Question: I have an unordered list of items, I want to display each item as a box with two lines of text inside, each line with different properties (font, size, text-align...). The markup I am using for each item looks like this:
'''
<li id="1">
<p class="first"><!-- First line of text --></p>
<p class="last"><!-- Second line of text --></p>
</li>
'''
Using CSS I want it to display sort of like this:

My questions are:
1. I know this can be achieved in various ways with CSS, but what is the right way or best practice to do it for best cross-browser support? can you point me to a CSS example for something similar? the first text label should be 2 px from the top border and the second one 2 px from the bottom.
2. Is this the right markup for the text labels? or should I be using other tags instead of <p>? maybe <div>?
I am using 'display: block' for the '<li>' tags, with fixed 'width' and 'height'.
Thanks in advance.
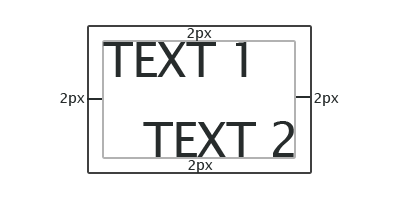
Answer: If I understand correctly, this should be good:
<URL>
Tested in IE7/IE8 and recent versions of: Firefox, Chrome, Safari, Opera.
I also tested in IE6, works there to.
I'm only doing all this testing because you specifically asked for the "best cross-browser support" :)
I might be tempted to change the '<p>' tags for '<span>' tags, because these don't really seem to be paragraphs of text.
'''
ul {
list-style: none;
font-size: 200%;
line-height: 0.8
}
li {
display: block;
width: 140px;
height: 100px;
background: #ccc;
padding: 2px;
border: 1px solid #000;
position: relative;
margin: 8px 0
}
li .last {
position: absolute;
bottom: 2px;
right: 2px
}
'''
'''
<ul>
<li id="l1">
<p class="first">Text 1</p>
<p class="last">Text 2</p>
</li>
<li id="l2">
<p class="first">Text 1</p>
<p class="last">Text 2</p>
</li>
</ul>
'''